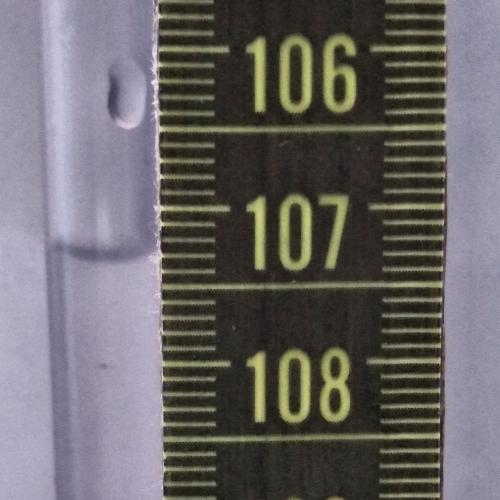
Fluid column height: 107.3 cm